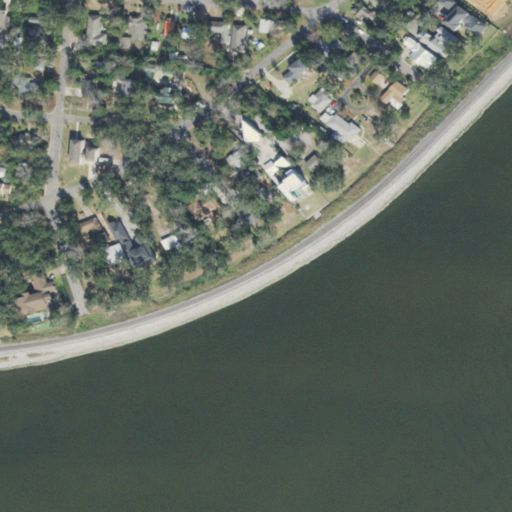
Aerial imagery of cape in Florida named Emanuel Point containing open water, low intensity development, open development, medium intensity development, barren land, and evergreen forest